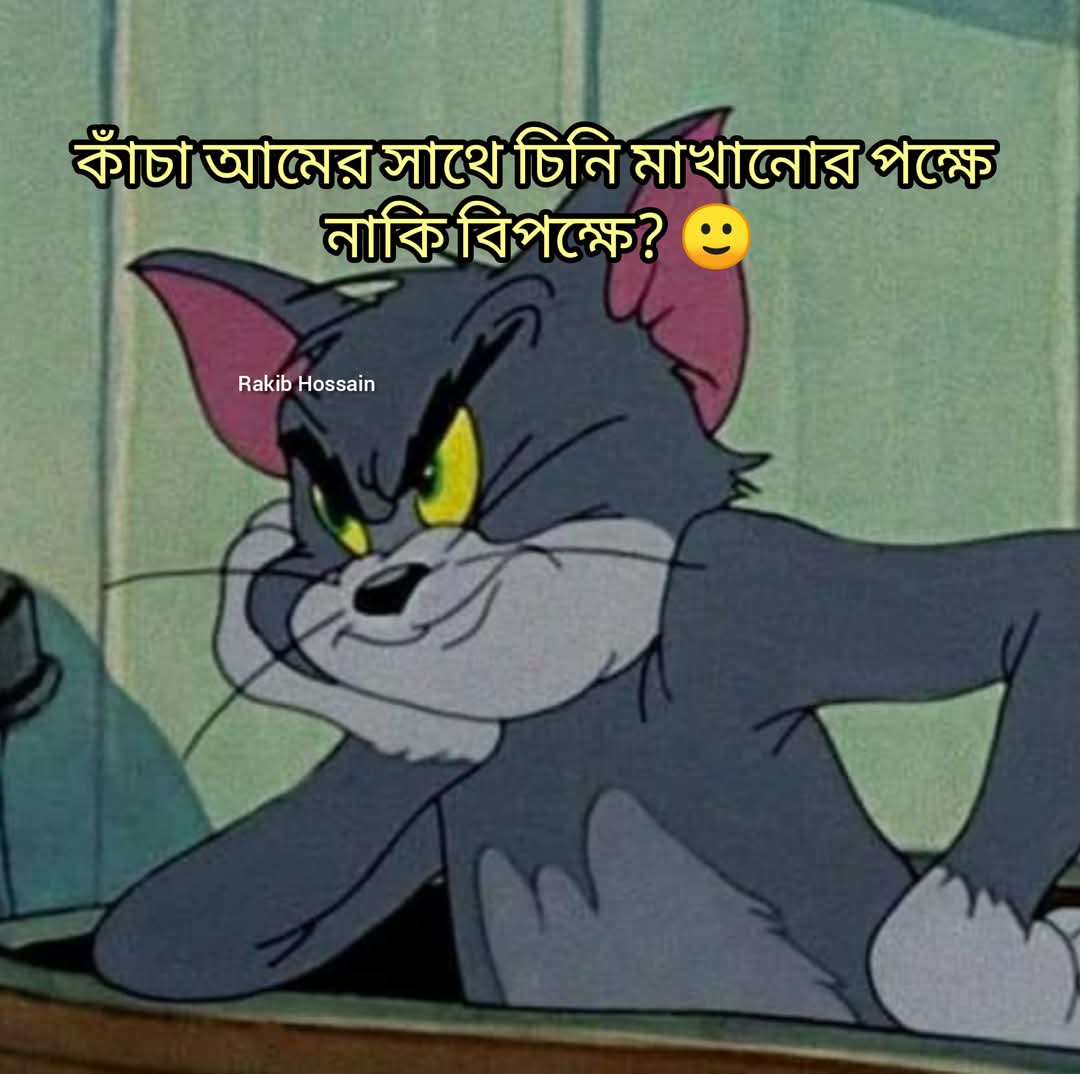
Text: পার্টনারের নাম তো দুরের কথা
বিয়া করলে বলবোই না যে বিয়া করছি
Label: Non Hate